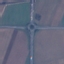
Label: Highway